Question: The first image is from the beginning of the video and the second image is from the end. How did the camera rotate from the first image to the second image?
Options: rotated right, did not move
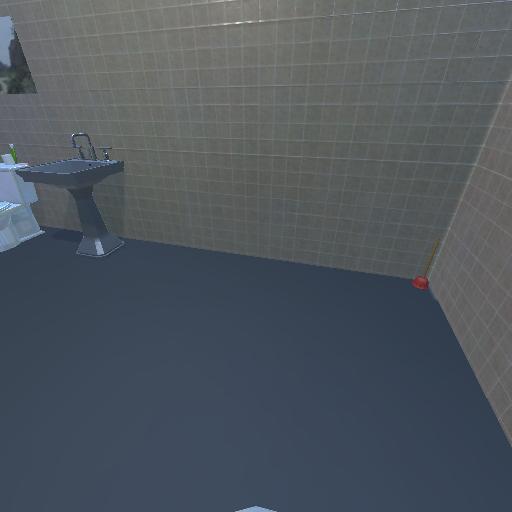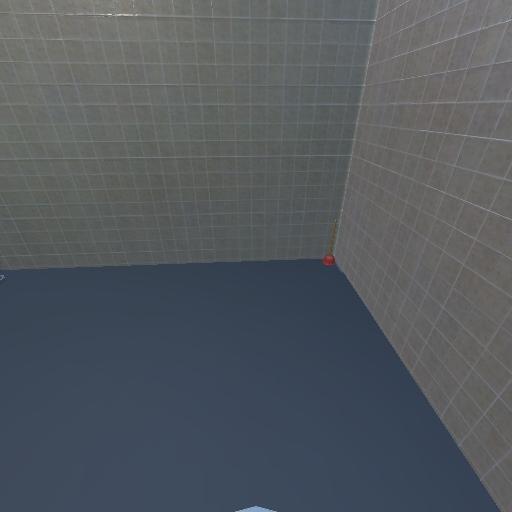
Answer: rotated right